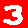
Digit: 3